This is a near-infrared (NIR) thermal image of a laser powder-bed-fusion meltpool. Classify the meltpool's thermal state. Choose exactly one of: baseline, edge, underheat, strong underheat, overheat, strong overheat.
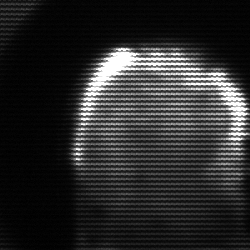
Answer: baseline